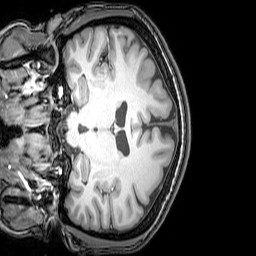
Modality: T1w
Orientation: coronal
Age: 22
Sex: female
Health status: healthy
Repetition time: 0.081 s
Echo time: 0.037 s